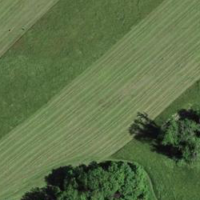
EUNIS habitat code: 25
Species observed at this site:
Scilla bifolia